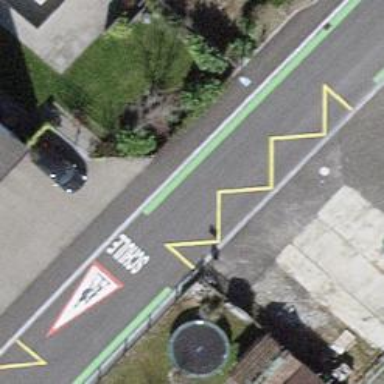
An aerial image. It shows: Bus stop with platform for public transport.